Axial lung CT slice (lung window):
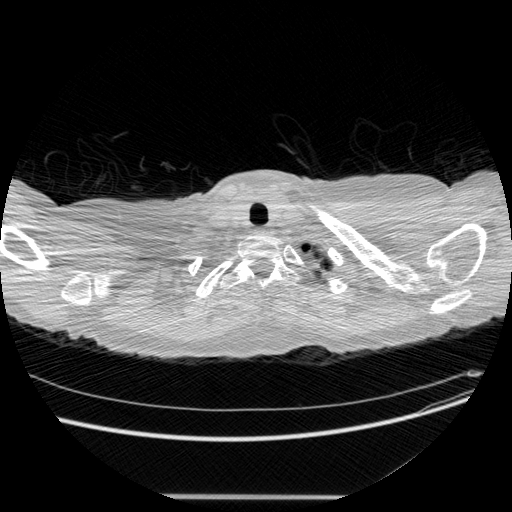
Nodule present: no